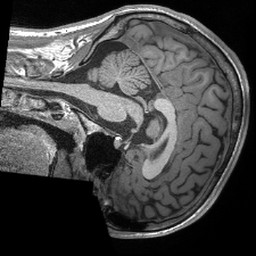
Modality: T1w
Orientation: sagittal
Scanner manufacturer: siemens
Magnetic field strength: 3 T
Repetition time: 2.4 s
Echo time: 0.00213 s